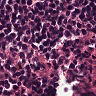
Metastatic tissue present: no